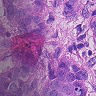
Metastatic tissue present: yes